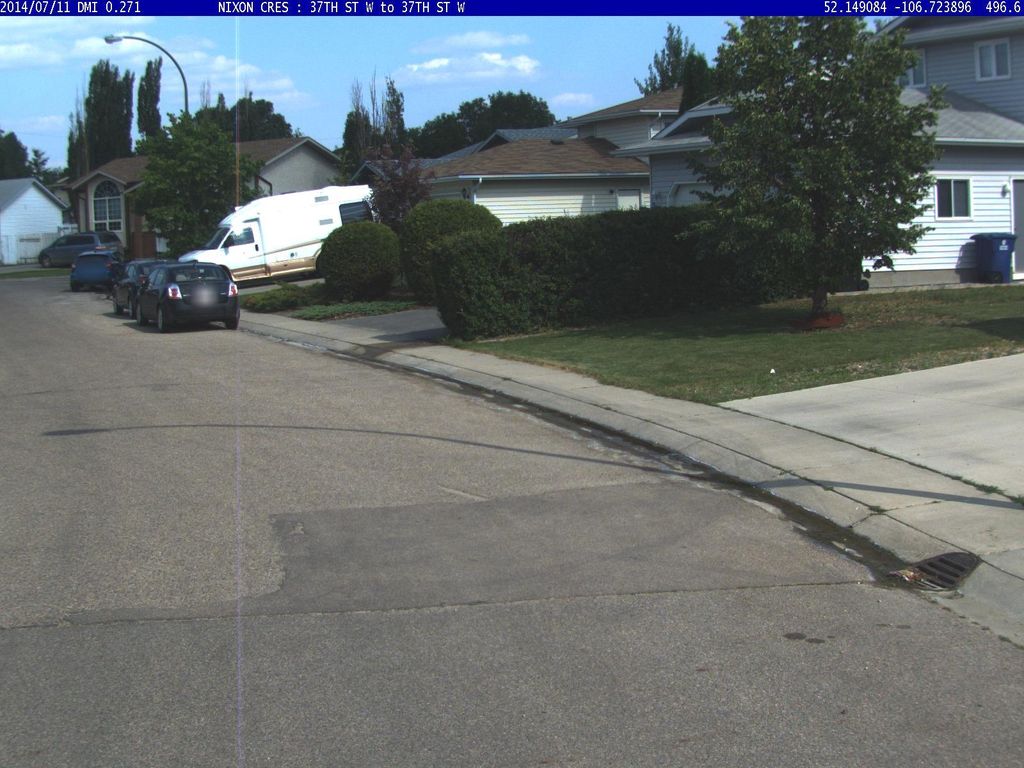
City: saskatoon